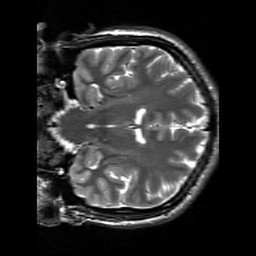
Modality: T2w
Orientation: coronal
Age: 26
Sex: male
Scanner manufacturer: siemens
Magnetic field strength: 3 T
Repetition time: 7 s
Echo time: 0.09 s